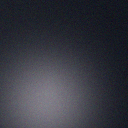
Screen state: off